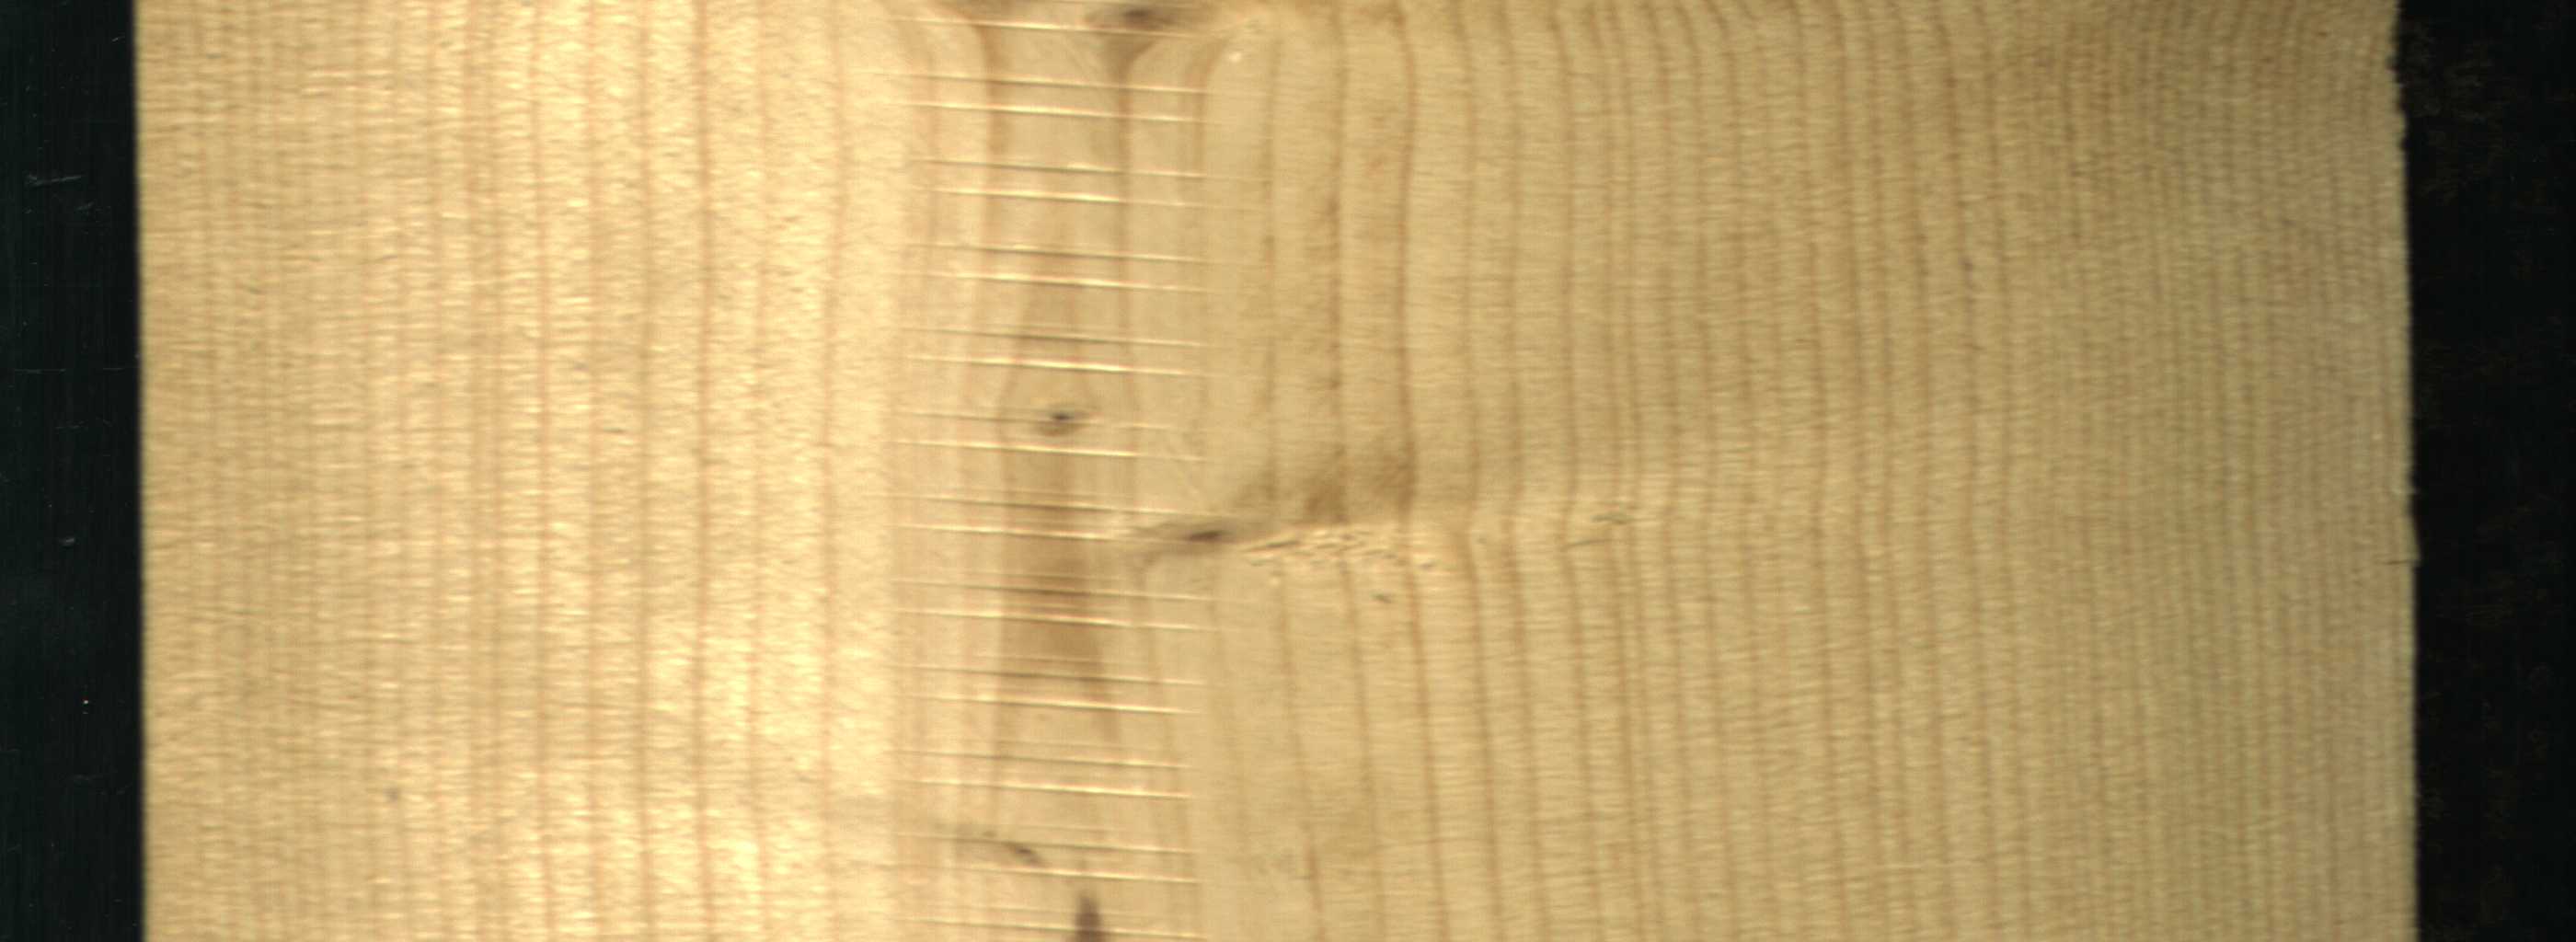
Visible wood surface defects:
Marrow
Live_Knot
Live_Knot
Live_Knot